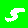
Digit: 5